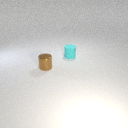
small cyan rubber cylinder to the right of small brown metal cylinder